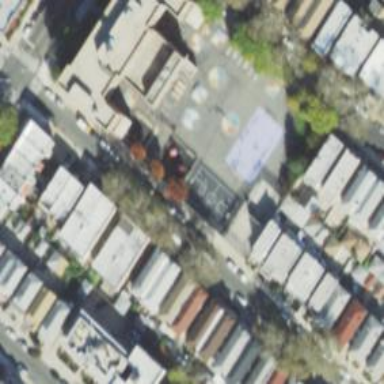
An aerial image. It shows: School.